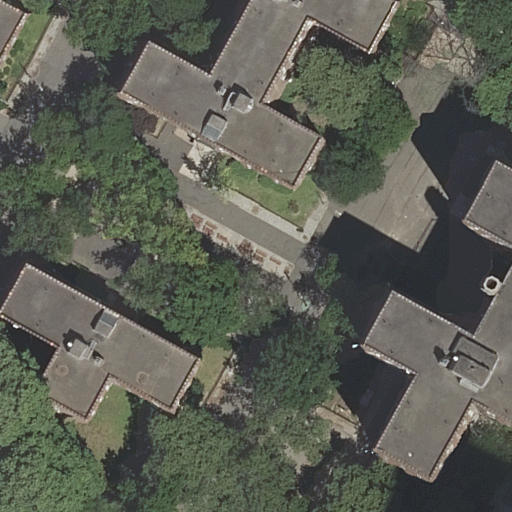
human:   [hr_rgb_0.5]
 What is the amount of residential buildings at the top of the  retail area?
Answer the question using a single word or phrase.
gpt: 0

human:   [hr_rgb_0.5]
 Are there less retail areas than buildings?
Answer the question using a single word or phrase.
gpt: yes

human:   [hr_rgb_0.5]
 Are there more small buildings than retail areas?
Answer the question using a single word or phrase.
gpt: no

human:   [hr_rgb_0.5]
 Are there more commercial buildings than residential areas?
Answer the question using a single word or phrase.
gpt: no

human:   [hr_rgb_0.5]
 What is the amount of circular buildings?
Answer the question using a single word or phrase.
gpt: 0

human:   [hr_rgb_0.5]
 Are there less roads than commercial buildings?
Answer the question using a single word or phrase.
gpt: no

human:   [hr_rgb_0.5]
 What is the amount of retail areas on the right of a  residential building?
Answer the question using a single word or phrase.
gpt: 0

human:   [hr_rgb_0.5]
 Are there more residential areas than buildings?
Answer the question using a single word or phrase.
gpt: no

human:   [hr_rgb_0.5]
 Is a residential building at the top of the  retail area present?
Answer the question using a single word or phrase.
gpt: no

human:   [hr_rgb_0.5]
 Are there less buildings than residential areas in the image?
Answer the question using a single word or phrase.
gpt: no

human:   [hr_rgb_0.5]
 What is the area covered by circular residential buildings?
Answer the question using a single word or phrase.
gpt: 0m2

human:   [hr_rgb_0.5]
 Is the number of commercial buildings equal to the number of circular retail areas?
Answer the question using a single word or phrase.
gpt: yes

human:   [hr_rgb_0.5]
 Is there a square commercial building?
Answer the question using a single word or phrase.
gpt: no

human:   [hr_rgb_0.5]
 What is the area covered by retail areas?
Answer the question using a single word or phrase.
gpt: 8157m2

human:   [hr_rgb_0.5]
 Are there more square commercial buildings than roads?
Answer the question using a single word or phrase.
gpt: no

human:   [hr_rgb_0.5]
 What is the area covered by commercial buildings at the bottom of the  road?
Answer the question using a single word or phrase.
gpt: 0m2

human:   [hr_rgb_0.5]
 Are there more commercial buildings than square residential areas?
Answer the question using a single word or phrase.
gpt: no

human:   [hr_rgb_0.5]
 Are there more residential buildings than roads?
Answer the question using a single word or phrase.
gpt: yes

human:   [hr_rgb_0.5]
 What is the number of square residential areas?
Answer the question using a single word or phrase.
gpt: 0

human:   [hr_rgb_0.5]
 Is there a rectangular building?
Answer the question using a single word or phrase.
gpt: yes

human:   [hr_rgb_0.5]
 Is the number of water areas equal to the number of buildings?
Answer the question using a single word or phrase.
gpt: no

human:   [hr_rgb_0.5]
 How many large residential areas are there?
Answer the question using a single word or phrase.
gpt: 0

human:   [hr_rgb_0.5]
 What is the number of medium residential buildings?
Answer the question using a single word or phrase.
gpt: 1

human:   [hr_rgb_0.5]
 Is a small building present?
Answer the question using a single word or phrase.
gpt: yes

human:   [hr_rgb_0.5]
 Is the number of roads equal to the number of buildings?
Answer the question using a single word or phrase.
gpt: no

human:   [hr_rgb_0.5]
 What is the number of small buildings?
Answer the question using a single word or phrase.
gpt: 1

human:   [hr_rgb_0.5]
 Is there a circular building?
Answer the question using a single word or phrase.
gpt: no

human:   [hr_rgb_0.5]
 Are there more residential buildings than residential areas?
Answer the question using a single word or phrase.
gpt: yes

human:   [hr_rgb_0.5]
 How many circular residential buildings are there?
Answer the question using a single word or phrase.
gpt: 0

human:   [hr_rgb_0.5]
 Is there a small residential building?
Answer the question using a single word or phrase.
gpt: yes

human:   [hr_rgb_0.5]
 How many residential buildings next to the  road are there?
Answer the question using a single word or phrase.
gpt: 4

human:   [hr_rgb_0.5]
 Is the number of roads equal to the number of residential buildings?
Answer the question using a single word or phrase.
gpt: no

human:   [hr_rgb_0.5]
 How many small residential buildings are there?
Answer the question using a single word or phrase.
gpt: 1

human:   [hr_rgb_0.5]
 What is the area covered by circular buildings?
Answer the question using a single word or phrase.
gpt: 0m2

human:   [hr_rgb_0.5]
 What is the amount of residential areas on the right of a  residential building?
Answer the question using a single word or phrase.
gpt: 1

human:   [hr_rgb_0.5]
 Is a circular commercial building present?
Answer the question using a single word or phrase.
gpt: no